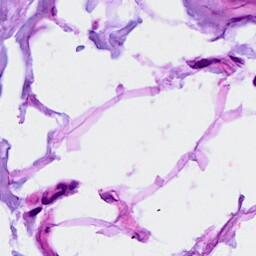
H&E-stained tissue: Breast